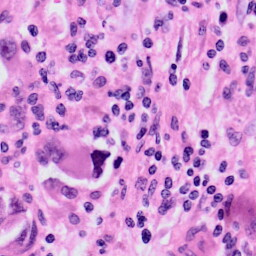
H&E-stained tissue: Skin